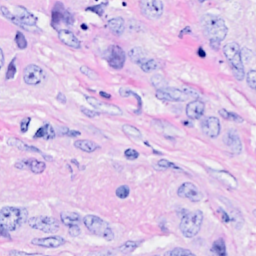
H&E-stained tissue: Breast